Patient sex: F
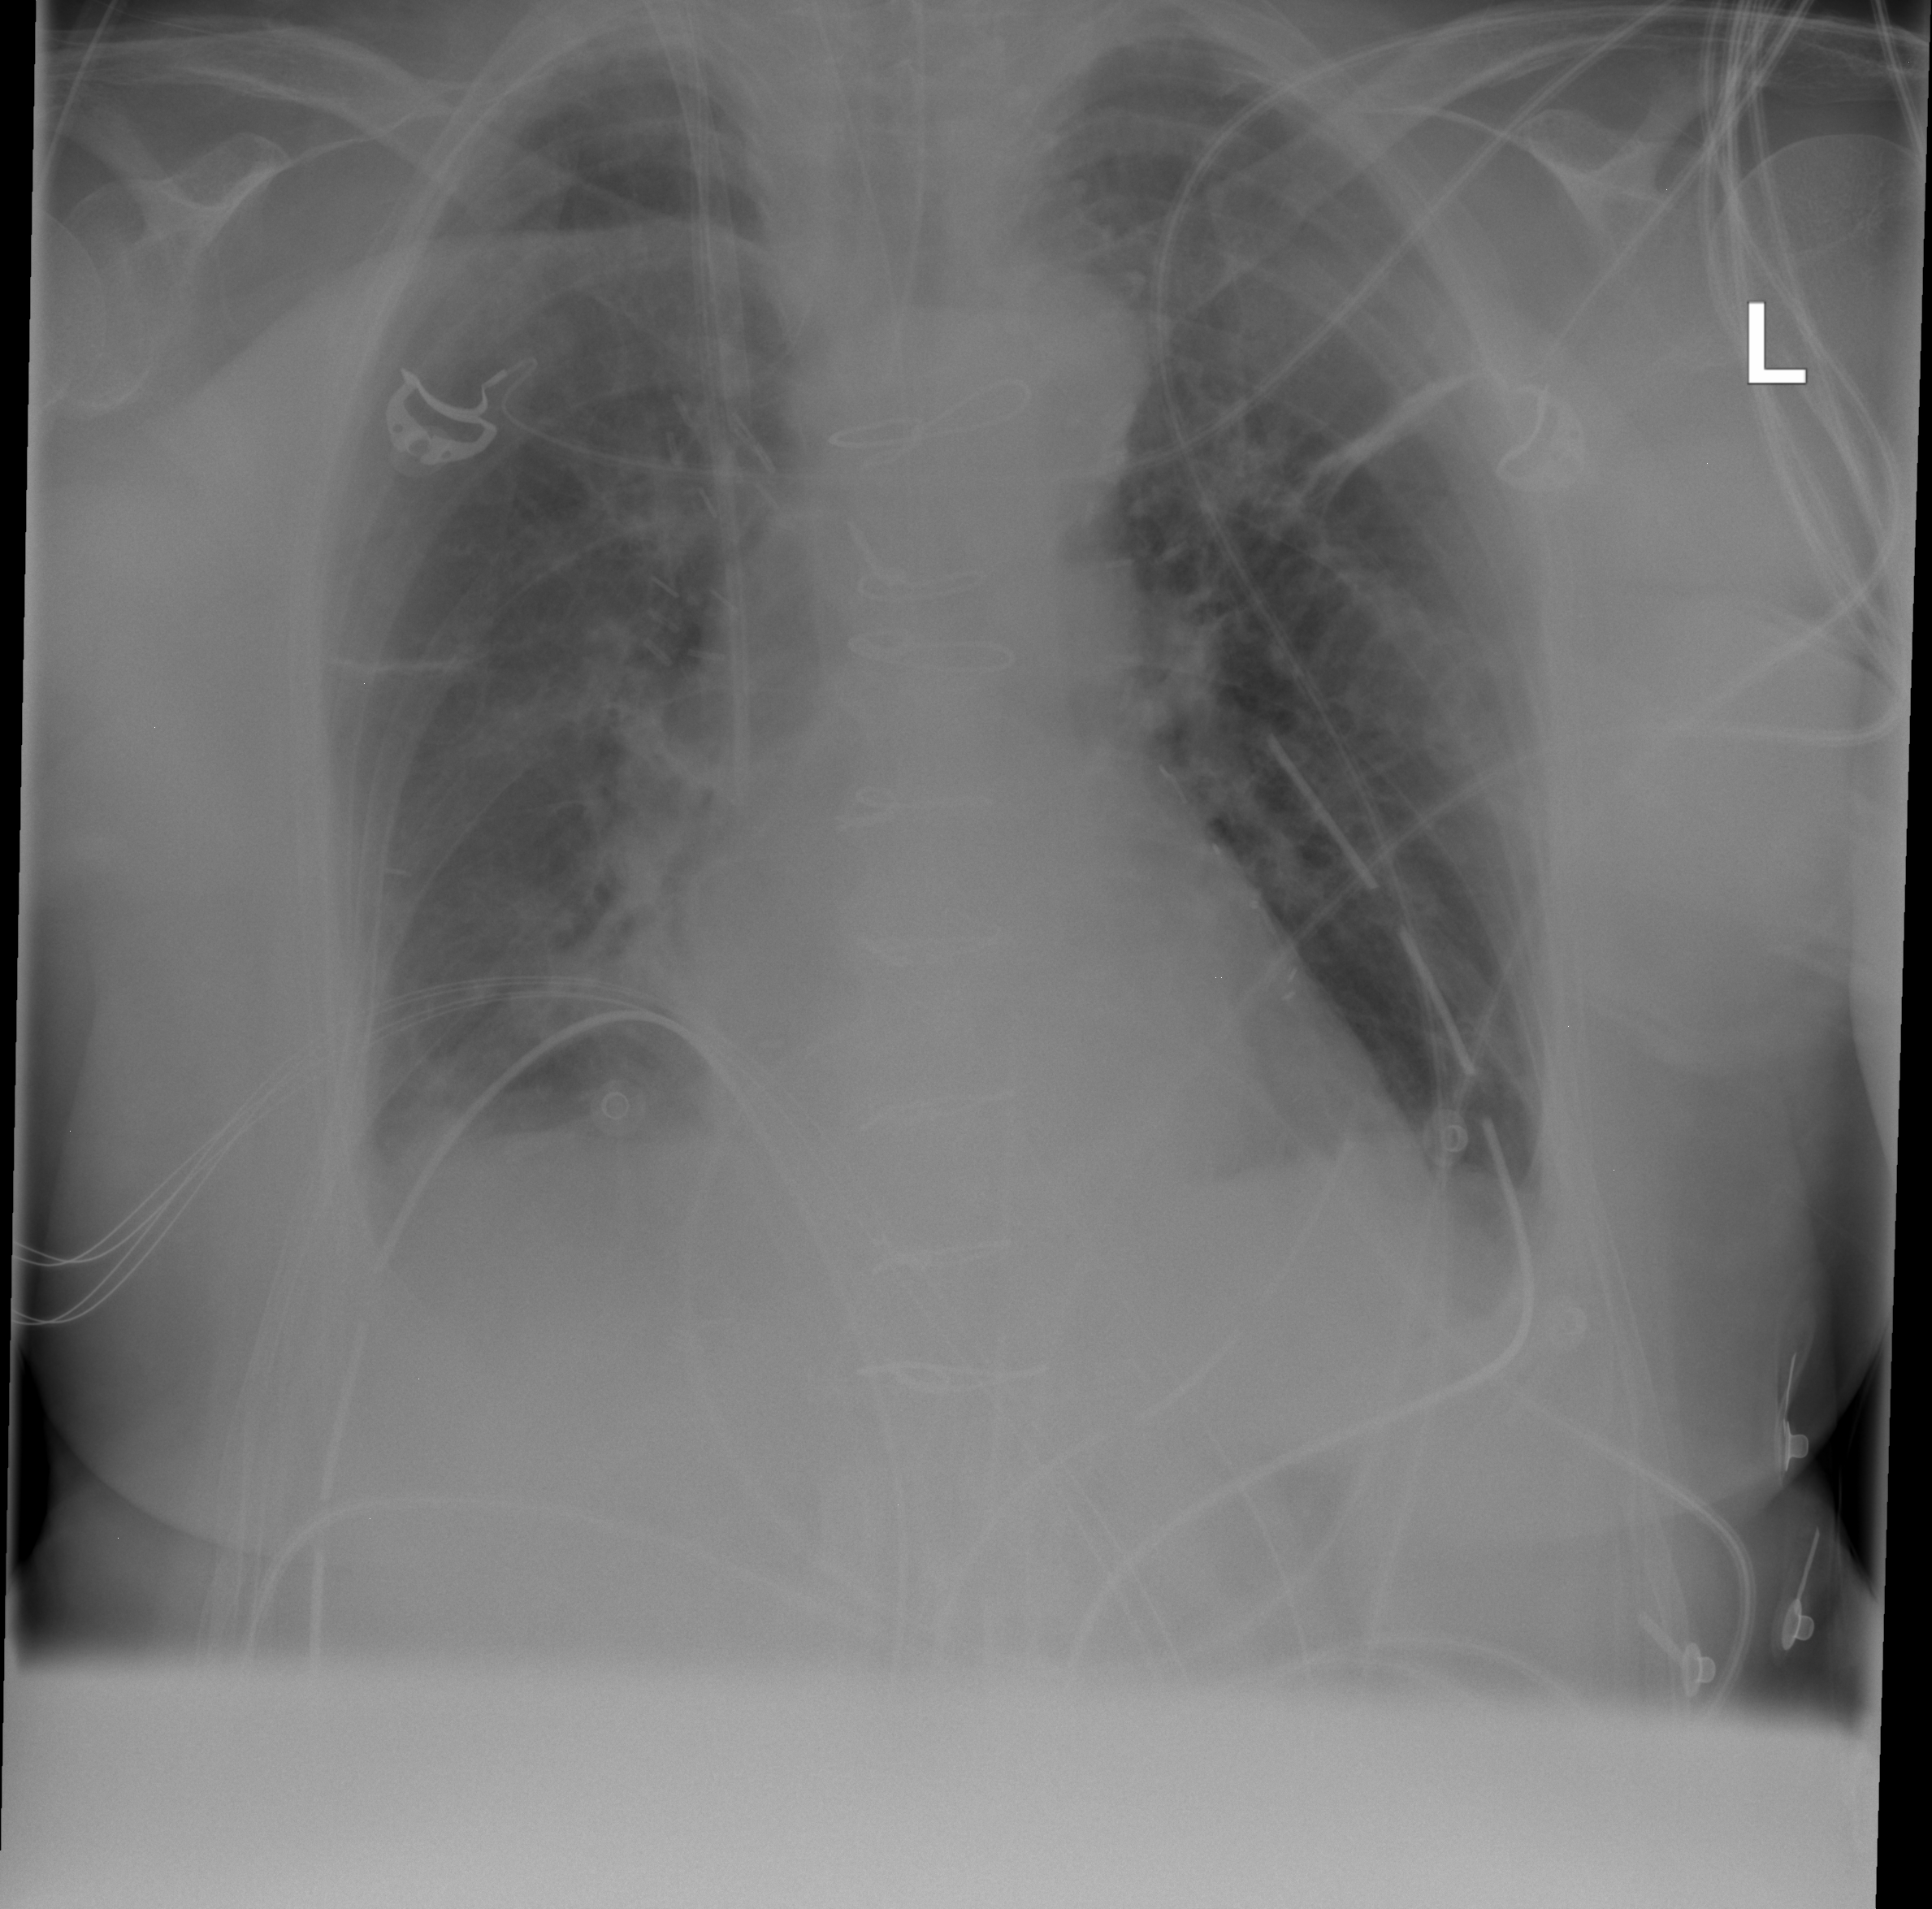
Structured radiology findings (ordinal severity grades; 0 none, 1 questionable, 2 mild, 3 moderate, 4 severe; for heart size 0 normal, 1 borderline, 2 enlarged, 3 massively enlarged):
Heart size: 1
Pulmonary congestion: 2
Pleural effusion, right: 2
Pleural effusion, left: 1
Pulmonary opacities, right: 0
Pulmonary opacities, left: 0
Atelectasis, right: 2
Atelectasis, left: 2